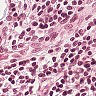
Metastatic tissue present: no